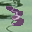
Label: 3